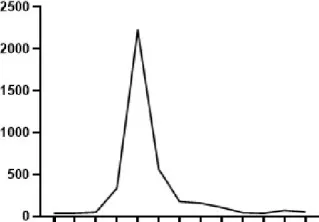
Cardiac enzyme profile examination results. CK results.
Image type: chart (chart)